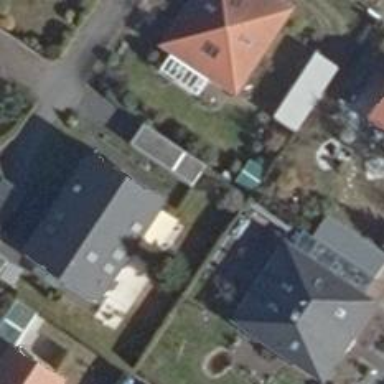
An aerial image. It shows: Suburb.